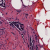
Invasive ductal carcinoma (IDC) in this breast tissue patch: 0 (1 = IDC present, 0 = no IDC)